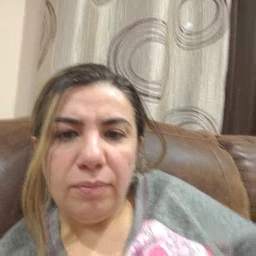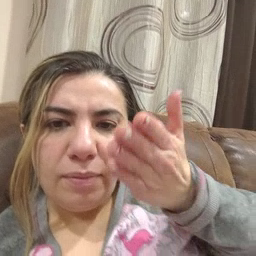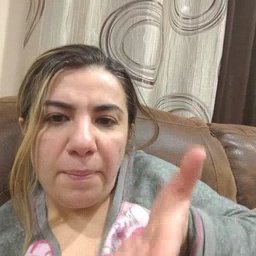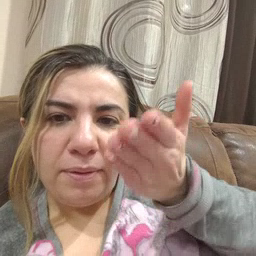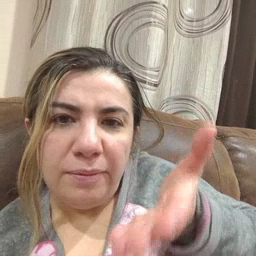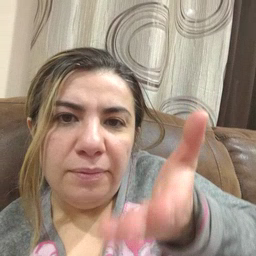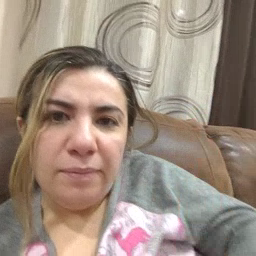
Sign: boat